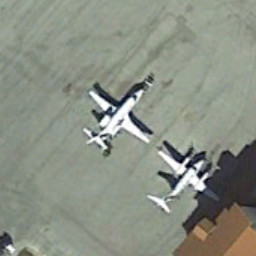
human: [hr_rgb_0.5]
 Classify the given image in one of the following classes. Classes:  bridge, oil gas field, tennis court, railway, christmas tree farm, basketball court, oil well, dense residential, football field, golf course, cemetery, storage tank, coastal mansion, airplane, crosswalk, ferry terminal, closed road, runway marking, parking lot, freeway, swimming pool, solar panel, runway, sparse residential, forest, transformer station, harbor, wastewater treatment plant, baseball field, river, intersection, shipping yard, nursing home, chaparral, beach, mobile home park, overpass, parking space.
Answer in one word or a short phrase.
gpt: airplane